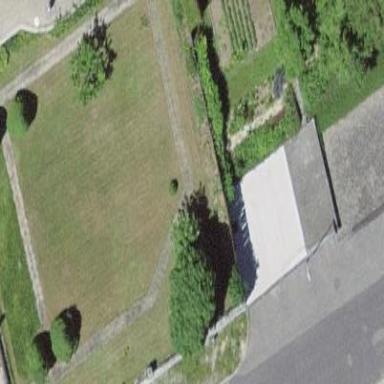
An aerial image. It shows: Flat-roofed garage.